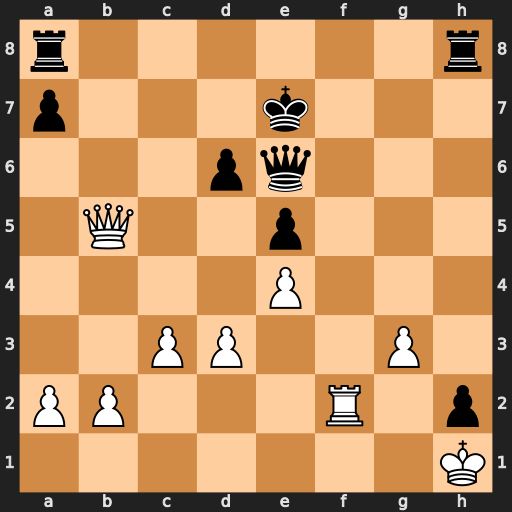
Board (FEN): r6r/p3k3/3pq3/1Q2p3/4P3/2PP2P1/PP3R1p/7K
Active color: w
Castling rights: -
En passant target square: -
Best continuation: Qb7+ Qd7 Rf7+ Kxf7 Qxd7+